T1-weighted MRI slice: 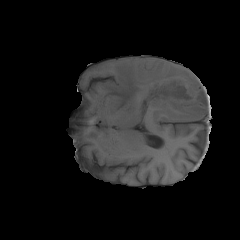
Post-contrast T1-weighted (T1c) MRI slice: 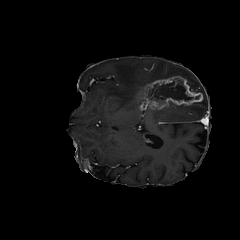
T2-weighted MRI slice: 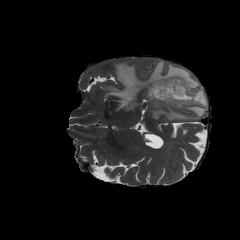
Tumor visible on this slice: yes